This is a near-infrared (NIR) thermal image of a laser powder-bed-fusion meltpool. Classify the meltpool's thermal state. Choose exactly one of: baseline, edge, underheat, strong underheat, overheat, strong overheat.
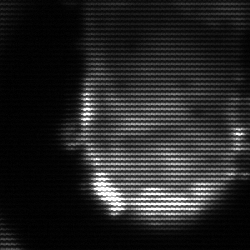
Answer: baseline